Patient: sex M, age 66
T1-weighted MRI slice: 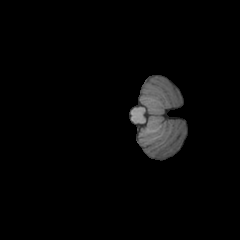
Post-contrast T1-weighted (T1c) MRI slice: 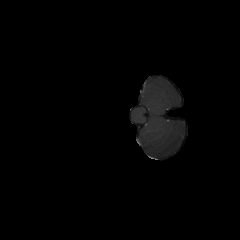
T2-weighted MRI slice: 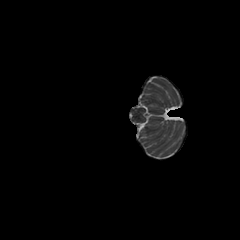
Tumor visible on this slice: no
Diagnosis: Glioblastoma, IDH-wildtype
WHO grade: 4